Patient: sex M, age 43
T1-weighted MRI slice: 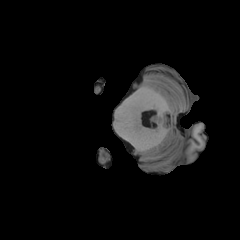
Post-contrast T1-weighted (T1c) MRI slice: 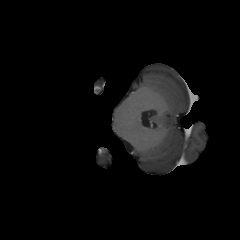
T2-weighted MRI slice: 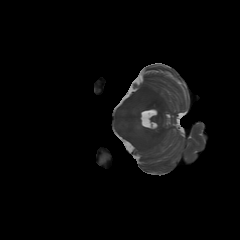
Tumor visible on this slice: no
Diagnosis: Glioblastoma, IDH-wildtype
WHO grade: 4